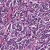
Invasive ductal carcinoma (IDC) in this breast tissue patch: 1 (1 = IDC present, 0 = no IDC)